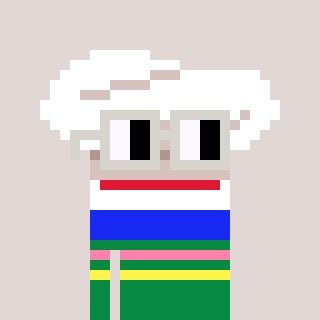
a pixel art character with square light gray glasses, a chef hat-shaped head and a green-colored body on a warm background